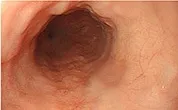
Gastroscopy images of chronic atrophic gastritis in Case 1. Esophagus.
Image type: endoscopy (gi_endoscopy)